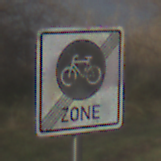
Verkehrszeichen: EndeFahrradzone
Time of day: MorningAfternoon
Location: Outdoor (Nature)
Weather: PartlyCloudy
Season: NotSpecified
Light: Natural